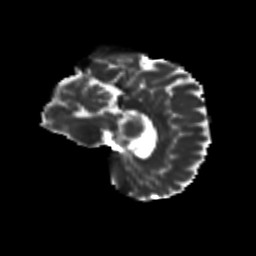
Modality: T2w
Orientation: sagittal
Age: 49
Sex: male
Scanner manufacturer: siemens
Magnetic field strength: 3 T
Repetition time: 8.6 s
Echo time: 0.095 s